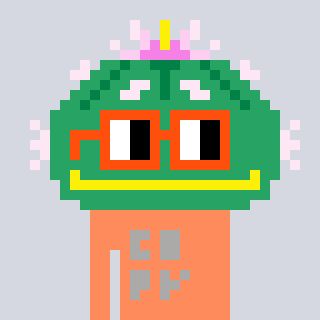
a pixel art character with square orange glasses, a peyote-shaped head and a peachy-colored body on a cool background